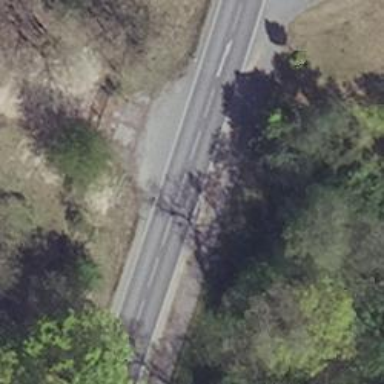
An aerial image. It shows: Asphalt footway.